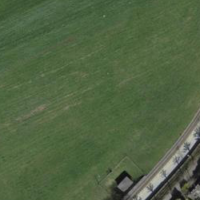
EUNIS habitat code: 25
Species observed at this site:
Certhia brachydactyla
Sylvia atricapilla